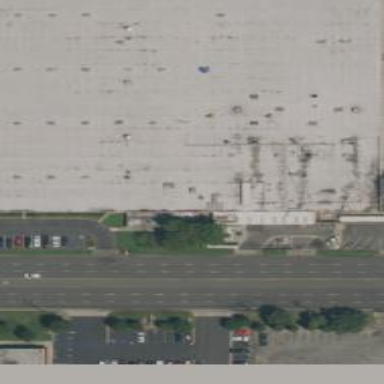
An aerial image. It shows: Warehouse.